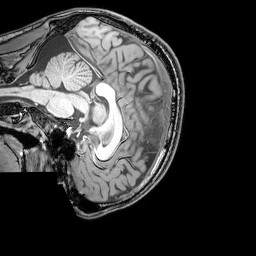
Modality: T1w
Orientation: sagittal
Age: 22
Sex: male
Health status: healthy
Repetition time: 0.081 s
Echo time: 0.037 s